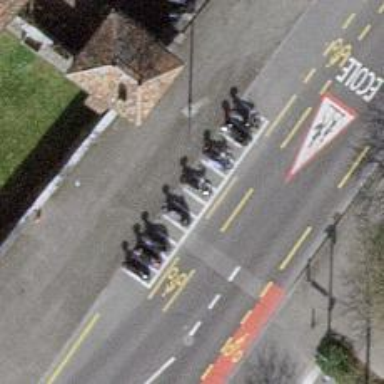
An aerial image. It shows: Motorcycle parking area.